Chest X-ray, AP view. Patient: 47 years old, sex M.
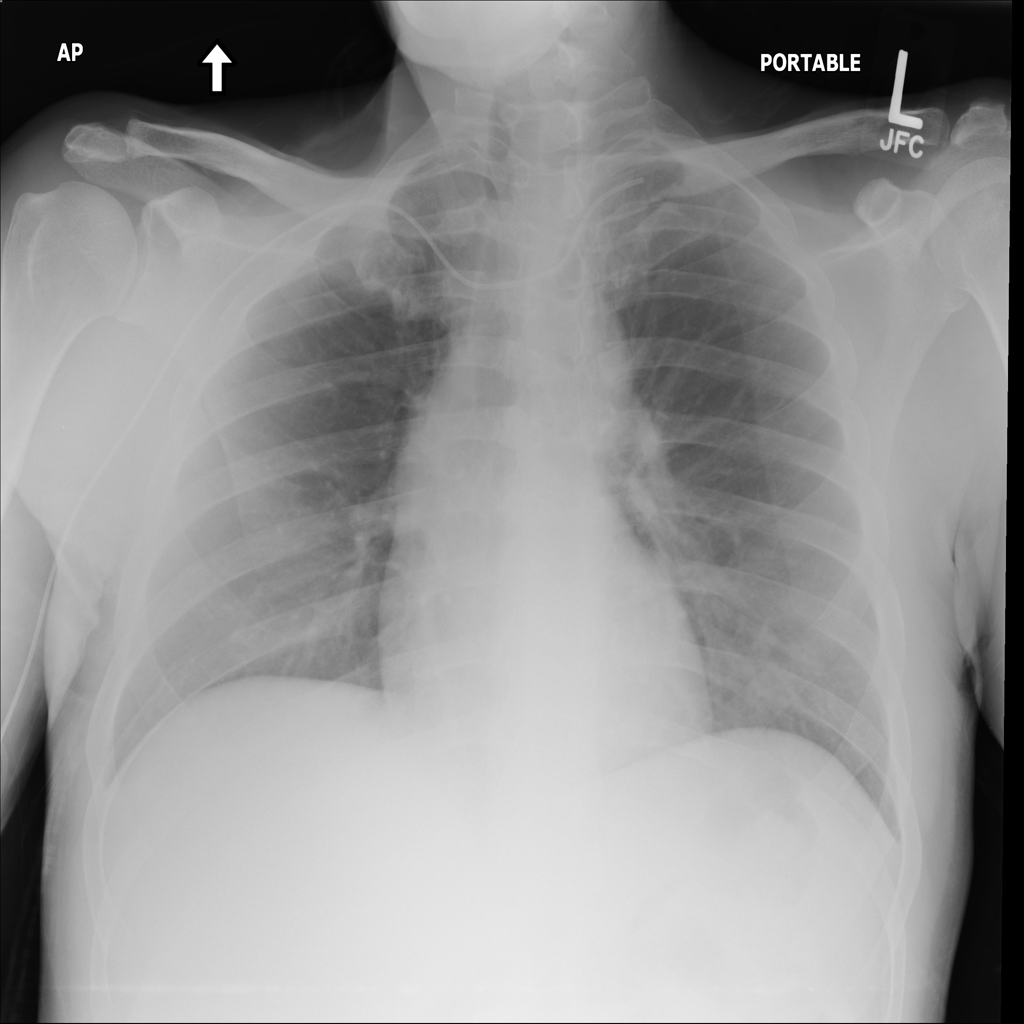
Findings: No Finding